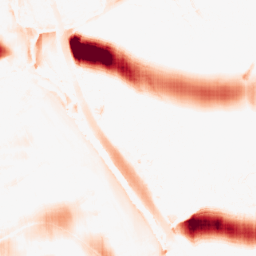
Category: morphological
Decomposition family: morphological_ellipse
Decomposition parameters: operation: opening
width: 50
height: 10
Upsampling method: sinc_blackman
Upsampling parameters: scale: 4
kernel_size: 8
Upsampling scale: 4